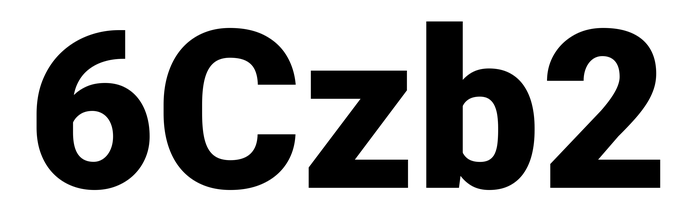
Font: Roboto_Black